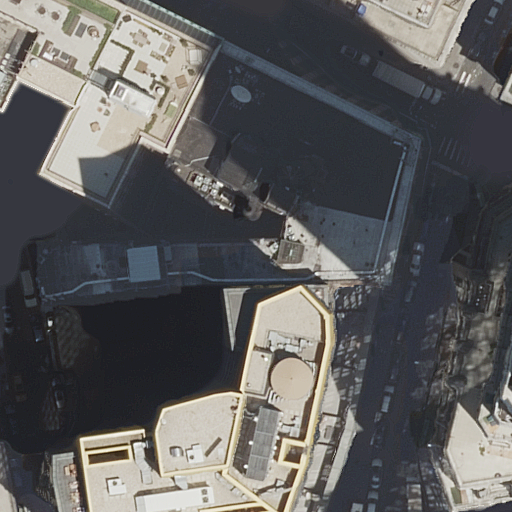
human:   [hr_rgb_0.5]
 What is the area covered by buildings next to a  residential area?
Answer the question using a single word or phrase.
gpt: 0m2

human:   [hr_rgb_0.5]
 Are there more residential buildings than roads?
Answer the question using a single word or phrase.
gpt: yes

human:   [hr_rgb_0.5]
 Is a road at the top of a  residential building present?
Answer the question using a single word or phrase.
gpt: yes

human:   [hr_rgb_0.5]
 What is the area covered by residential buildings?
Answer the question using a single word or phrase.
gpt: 13404m2

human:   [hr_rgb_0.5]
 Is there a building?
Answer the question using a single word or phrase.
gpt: yes

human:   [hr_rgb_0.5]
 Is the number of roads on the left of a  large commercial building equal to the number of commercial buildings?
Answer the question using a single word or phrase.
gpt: yes

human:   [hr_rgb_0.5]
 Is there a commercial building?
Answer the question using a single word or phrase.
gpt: no

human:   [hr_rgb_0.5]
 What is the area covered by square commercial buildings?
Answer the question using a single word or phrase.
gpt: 0m2

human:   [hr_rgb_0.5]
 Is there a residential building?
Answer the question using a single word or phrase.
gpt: yes

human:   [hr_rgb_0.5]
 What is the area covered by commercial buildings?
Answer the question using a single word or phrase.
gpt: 0m2

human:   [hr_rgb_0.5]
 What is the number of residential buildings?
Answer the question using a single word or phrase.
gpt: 8

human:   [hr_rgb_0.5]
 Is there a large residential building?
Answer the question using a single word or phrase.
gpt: yes

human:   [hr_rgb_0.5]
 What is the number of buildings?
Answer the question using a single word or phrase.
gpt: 8

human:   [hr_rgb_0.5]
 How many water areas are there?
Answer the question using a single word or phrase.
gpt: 0

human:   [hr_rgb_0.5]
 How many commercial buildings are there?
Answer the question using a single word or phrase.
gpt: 0

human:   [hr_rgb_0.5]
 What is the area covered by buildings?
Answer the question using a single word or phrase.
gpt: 13404m2

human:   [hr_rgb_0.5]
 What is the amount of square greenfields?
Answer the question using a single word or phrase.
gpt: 0

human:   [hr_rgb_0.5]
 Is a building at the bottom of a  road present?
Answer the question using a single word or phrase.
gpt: yes

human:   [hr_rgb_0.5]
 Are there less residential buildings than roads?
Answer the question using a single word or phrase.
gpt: no

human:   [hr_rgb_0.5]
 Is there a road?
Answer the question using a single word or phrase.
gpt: yes

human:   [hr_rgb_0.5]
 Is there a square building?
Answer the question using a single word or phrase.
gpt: no

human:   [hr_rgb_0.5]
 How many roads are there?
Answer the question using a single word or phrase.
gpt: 3

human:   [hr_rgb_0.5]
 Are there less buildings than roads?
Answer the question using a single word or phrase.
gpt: no

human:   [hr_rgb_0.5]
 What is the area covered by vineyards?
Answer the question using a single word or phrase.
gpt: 0m2

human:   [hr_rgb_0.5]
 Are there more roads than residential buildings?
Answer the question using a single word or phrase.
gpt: no

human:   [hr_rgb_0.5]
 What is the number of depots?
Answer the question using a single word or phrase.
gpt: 0

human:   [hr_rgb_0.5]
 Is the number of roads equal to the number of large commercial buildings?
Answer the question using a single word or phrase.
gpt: no

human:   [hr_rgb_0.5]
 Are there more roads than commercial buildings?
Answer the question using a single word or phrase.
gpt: yes

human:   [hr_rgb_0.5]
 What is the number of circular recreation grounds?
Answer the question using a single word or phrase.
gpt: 0

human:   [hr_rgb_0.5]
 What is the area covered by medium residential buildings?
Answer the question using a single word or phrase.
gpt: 388m2

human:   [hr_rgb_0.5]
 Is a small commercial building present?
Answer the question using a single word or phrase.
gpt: no

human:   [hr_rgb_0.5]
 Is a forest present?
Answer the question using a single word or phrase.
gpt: no

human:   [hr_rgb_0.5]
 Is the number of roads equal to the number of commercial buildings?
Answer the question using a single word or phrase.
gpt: no

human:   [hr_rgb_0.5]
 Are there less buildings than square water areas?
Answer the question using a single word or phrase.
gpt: no

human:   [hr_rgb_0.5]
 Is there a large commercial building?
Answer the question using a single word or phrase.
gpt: no

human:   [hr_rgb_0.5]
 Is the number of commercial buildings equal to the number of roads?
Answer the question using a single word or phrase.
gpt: no

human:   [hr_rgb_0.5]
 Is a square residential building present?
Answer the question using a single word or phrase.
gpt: no

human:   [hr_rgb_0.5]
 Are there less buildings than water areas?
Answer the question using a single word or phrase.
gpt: no

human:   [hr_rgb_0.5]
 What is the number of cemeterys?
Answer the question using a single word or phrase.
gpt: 0

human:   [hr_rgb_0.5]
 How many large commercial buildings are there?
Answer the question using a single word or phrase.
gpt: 0

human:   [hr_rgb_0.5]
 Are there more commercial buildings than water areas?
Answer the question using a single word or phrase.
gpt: no

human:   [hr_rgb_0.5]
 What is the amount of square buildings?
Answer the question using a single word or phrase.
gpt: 0

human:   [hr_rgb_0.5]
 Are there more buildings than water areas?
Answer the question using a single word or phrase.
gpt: yes

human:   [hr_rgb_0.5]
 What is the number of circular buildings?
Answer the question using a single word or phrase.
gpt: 0

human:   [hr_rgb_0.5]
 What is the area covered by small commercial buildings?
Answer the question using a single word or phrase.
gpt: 0m2

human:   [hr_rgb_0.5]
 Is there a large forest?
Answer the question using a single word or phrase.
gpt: no

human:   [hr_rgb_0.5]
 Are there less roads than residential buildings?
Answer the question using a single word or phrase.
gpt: yes

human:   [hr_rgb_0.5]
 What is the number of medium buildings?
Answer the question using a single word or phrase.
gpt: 1

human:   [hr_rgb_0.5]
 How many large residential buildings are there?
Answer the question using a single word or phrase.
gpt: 6

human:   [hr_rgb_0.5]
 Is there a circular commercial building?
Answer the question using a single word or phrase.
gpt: no

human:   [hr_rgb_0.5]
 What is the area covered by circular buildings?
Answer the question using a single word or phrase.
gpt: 0m2

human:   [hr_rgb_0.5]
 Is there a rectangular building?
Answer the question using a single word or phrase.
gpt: yes

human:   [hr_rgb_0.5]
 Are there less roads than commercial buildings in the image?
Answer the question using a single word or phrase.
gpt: no

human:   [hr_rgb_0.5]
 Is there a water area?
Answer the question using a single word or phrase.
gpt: no

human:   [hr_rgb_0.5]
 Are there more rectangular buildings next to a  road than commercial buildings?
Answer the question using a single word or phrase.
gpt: yes

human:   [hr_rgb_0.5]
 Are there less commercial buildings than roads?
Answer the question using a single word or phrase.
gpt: yes

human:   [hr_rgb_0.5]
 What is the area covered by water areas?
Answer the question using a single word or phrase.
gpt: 0m2

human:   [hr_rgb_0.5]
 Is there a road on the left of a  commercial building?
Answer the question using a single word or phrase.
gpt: no

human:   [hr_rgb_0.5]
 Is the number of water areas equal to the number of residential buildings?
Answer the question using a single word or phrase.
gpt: no

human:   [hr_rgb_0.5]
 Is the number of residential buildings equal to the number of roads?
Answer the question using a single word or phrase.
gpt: no

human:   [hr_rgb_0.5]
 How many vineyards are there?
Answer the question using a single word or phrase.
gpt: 0

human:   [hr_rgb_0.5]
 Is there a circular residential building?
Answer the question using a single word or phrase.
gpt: no

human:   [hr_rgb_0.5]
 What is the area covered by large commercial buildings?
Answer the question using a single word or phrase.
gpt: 0m2

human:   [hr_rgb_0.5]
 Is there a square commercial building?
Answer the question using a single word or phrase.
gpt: no